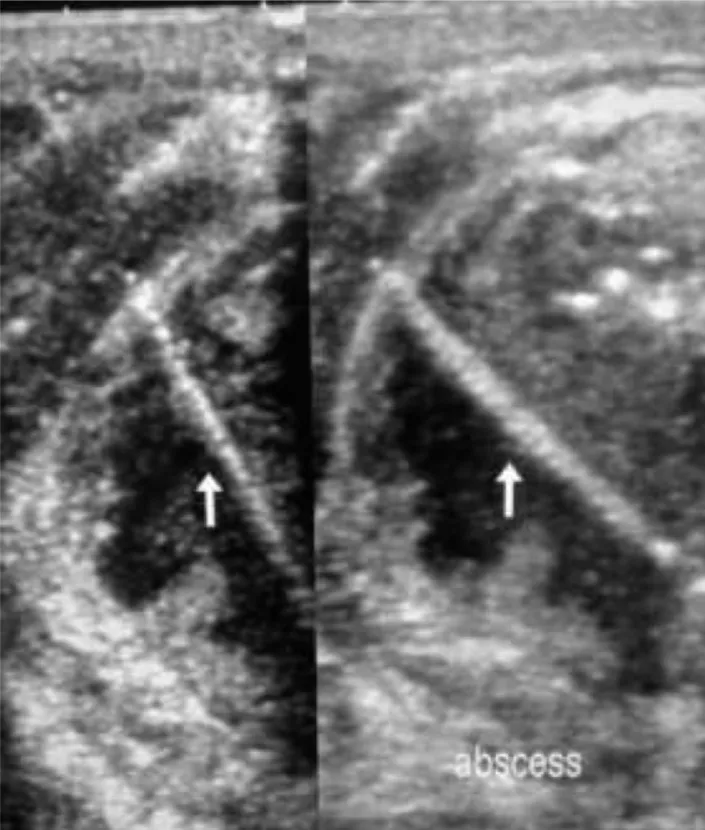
A; USG scan showing neck with neck abscess caused by a 2 cm Tilapia fish bone (white arrowed).
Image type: radiology (ultrasound)